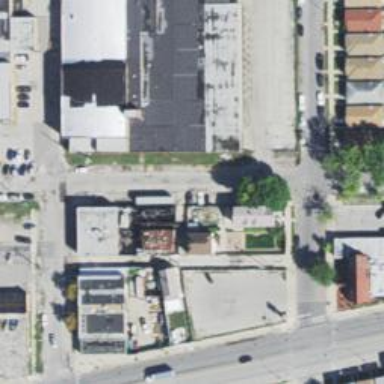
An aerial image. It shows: Alley classified as service road.